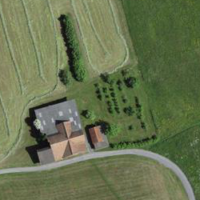
EUNIS habitat code: 40
Species observed at this site:
Cardamine pratensis